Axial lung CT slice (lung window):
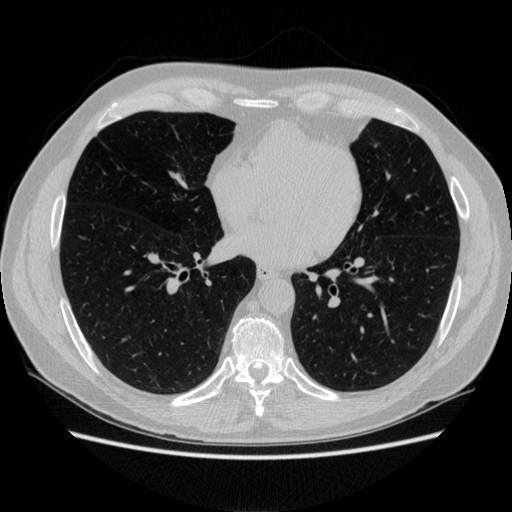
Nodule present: no